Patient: sex M, age 52
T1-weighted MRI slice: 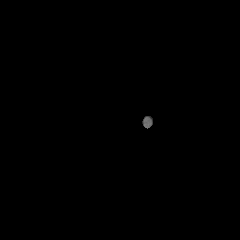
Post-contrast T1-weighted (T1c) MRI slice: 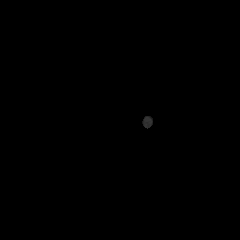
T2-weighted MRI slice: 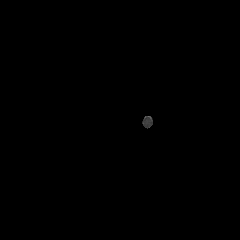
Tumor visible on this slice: no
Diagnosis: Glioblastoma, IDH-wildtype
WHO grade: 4